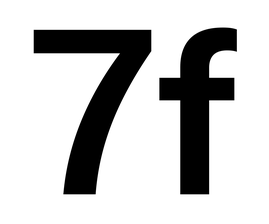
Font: InstrumentSans_SemiBold